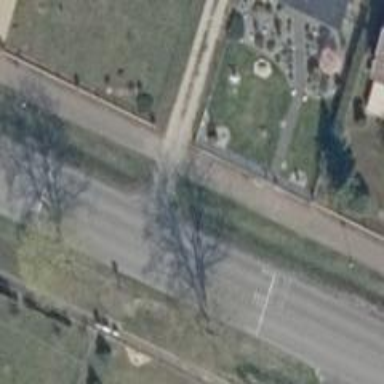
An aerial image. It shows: Driveway leading to service road.